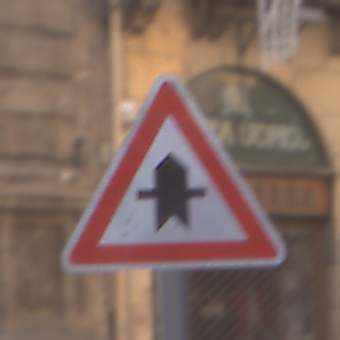
Verkehrszeichen: Vorfahrt
Umgebung: Outdoor, Urban
Tageszeit: SunriseSunset
Wetter: PartlyCloudy
Licht: Natural
Jahreszeit: NotSpecified
Kontrast: LowContrast